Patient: sex M, age 67
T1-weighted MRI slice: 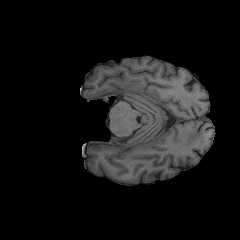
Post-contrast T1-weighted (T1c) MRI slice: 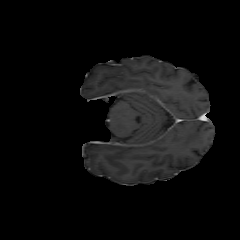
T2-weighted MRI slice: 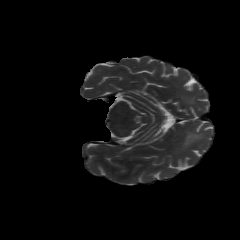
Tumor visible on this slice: no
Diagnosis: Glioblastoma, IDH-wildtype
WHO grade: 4